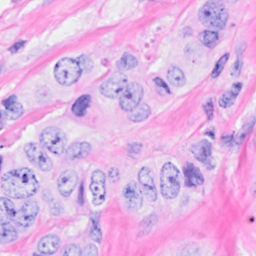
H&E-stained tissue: Breast